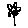
Label: flower